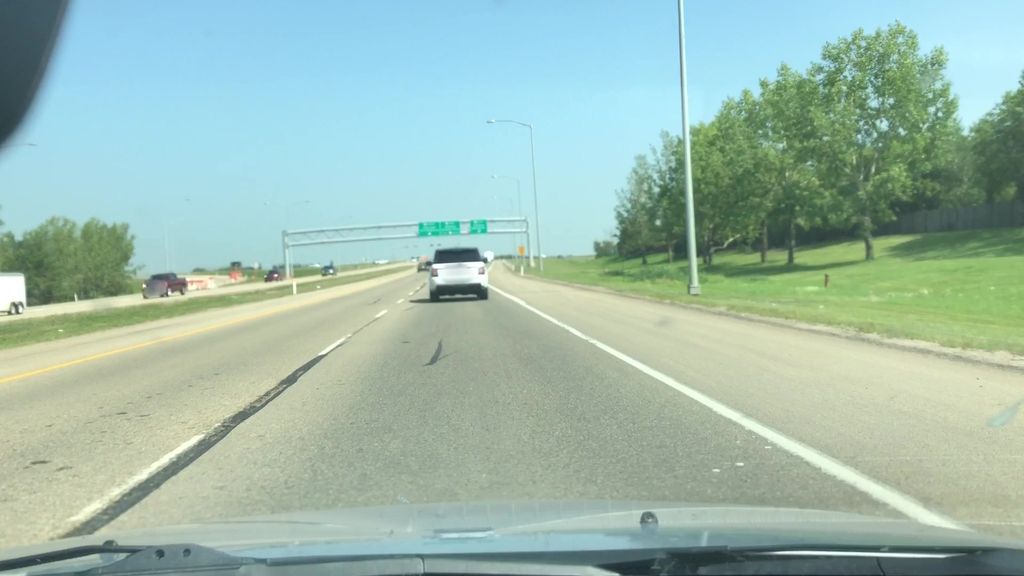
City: edmonton